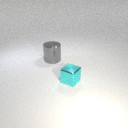
large gray metal cylinder to the left of small cyan metal cube